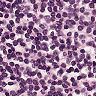
Metastatic tissue present: no